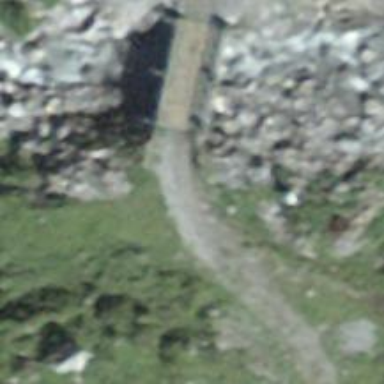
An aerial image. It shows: Track road with bridge. The track type is grade 3.